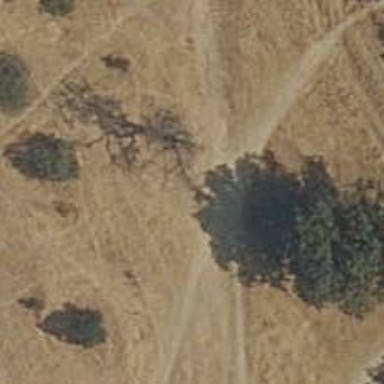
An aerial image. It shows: Dirt path.